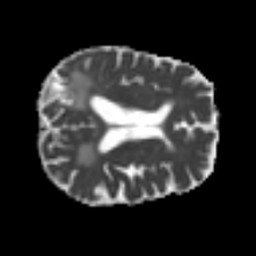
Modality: MD
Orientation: axial
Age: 74
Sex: male
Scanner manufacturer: siemens
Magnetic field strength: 3 T
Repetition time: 4.987 s
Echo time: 0.0792 s